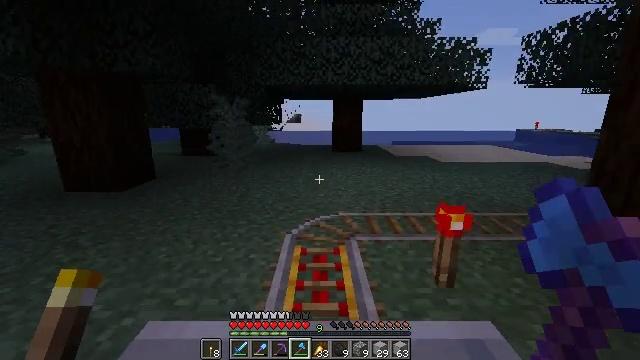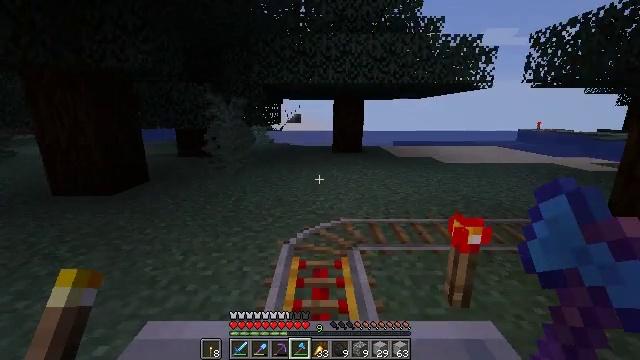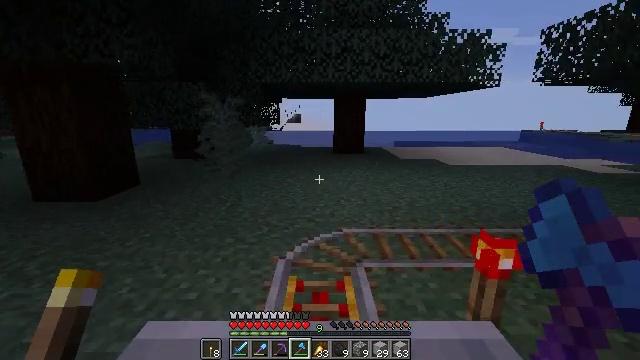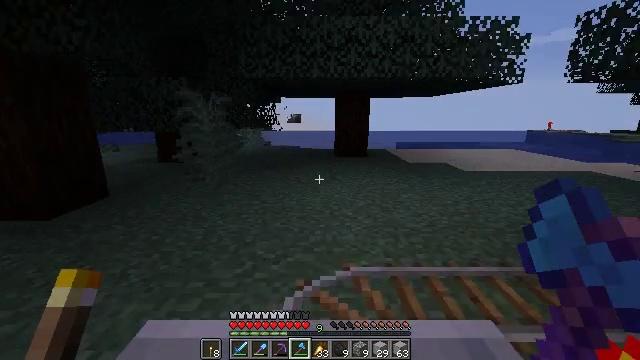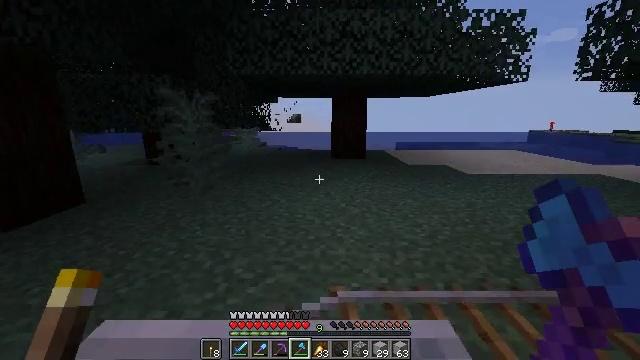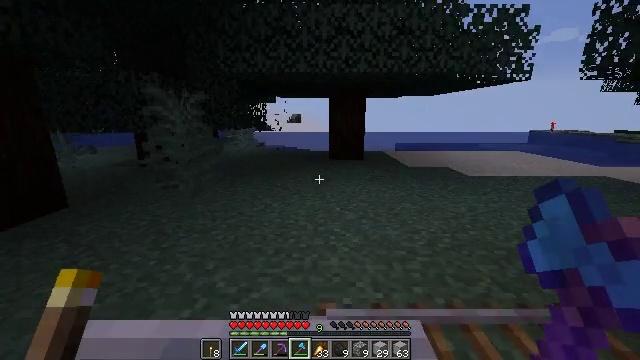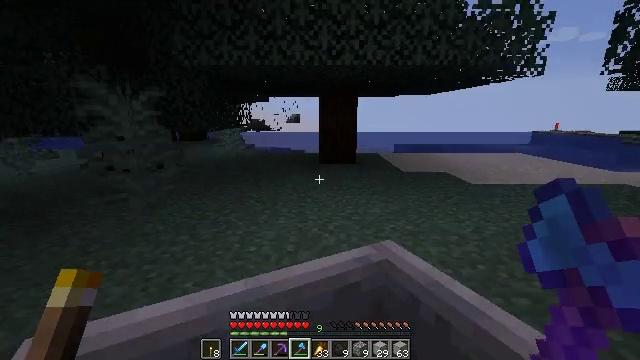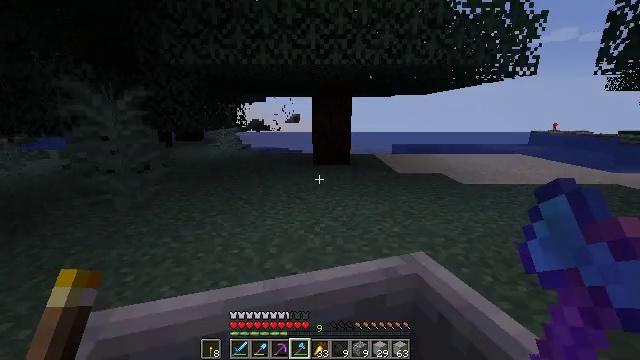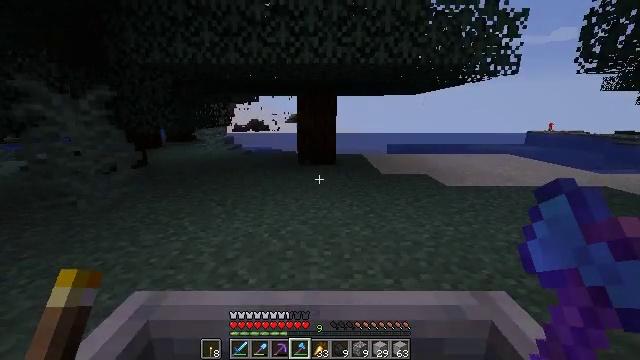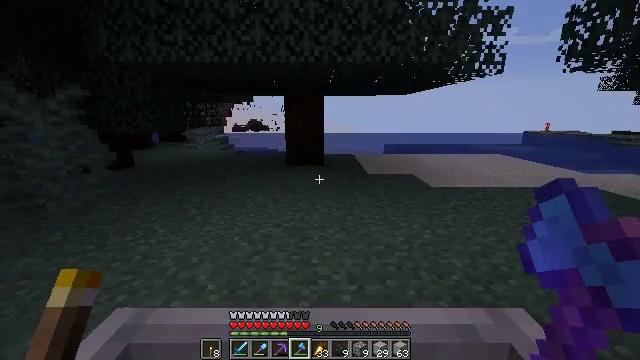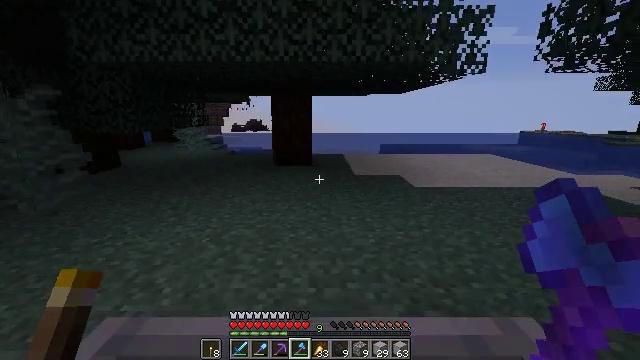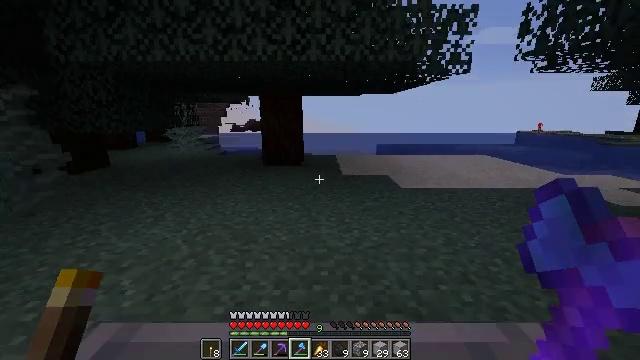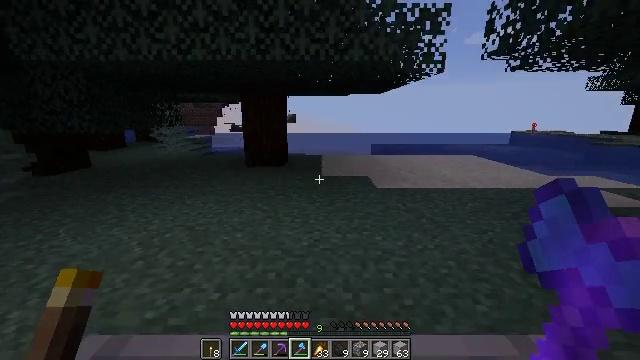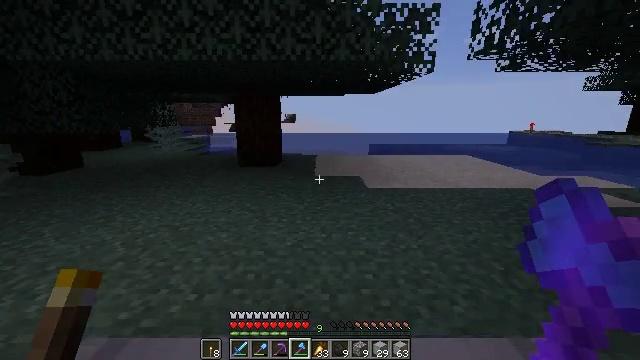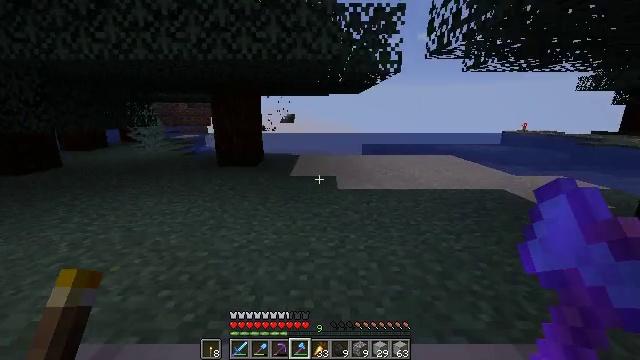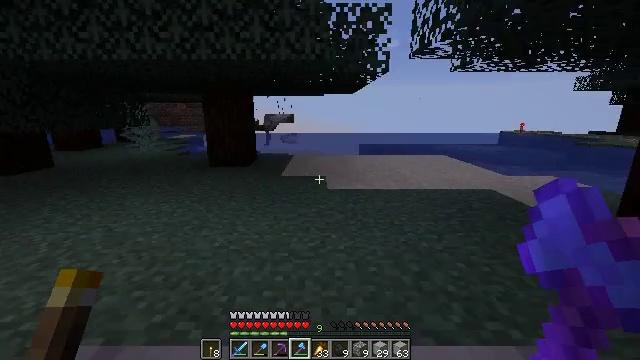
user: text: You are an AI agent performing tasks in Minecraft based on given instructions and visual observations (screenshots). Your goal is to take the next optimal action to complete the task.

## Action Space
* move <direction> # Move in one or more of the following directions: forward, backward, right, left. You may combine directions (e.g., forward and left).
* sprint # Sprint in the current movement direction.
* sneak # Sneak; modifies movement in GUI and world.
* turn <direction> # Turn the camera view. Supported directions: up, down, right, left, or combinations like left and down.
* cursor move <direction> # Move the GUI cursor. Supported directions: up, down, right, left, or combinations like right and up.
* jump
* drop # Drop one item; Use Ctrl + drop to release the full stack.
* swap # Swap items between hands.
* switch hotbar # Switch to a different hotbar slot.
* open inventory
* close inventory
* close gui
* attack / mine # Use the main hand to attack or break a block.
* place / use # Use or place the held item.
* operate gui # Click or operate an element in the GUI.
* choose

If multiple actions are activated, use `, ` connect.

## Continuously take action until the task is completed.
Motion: motion action
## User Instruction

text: Harvest the large fern for decoration.
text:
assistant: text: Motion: no_op
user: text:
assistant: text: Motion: no_op
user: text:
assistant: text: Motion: no_op
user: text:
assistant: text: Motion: no_op
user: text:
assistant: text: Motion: no_op
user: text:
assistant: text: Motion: no_op
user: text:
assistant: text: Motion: no_op
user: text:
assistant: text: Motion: no_op
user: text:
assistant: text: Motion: no_op
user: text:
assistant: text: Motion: no_op
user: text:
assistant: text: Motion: no_op
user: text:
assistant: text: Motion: no_op
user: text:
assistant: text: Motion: no_op
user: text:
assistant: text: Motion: no_op
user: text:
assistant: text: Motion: no_op
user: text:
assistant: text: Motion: no_op
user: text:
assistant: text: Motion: no_op
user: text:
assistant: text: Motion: no_op
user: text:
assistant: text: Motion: no_op
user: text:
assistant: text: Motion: no_op
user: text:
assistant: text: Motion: no_op
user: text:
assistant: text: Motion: no_op
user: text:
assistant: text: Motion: no_op
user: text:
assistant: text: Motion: no_op
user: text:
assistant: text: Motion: no_op
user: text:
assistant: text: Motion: no_op
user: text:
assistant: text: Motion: no_op
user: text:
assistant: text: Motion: no_op
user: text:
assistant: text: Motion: no_op
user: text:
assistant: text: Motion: no_op